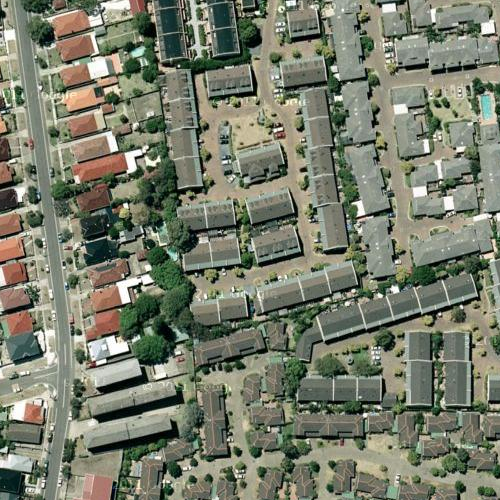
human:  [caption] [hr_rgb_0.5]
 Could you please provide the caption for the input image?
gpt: Many houses with different colours of roofs arranged neatly in the residential area .

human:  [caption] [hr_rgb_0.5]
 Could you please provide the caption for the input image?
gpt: Many houses with different colours of roofs are densely arranged while some roads go across this area .

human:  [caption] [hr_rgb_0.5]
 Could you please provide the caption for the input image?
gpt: A residential area with houses of red and grey roofs arranged neatly .

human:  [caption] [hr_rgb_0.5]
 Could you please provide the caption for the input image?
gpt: There are many houses with red and grey roofs arranged neatly .

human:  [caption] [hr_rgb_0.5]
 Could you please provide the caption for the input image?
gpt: Lots of houses with different colours of roofs are densely arranged while some roads fo through this area .